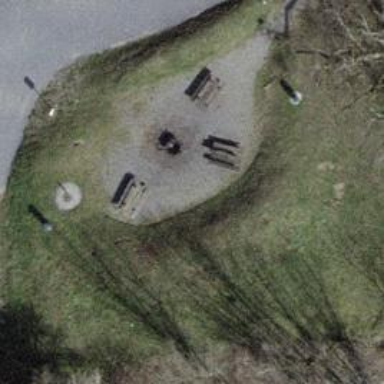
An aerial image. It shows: Picnic site for tourists.